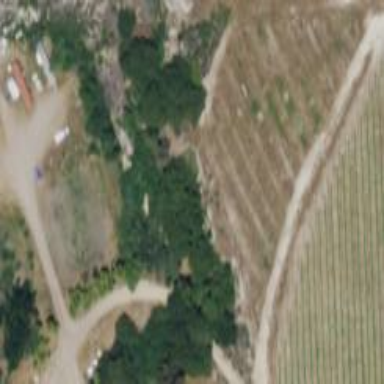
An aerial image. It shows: Vineyard with grape crops.